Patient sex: M
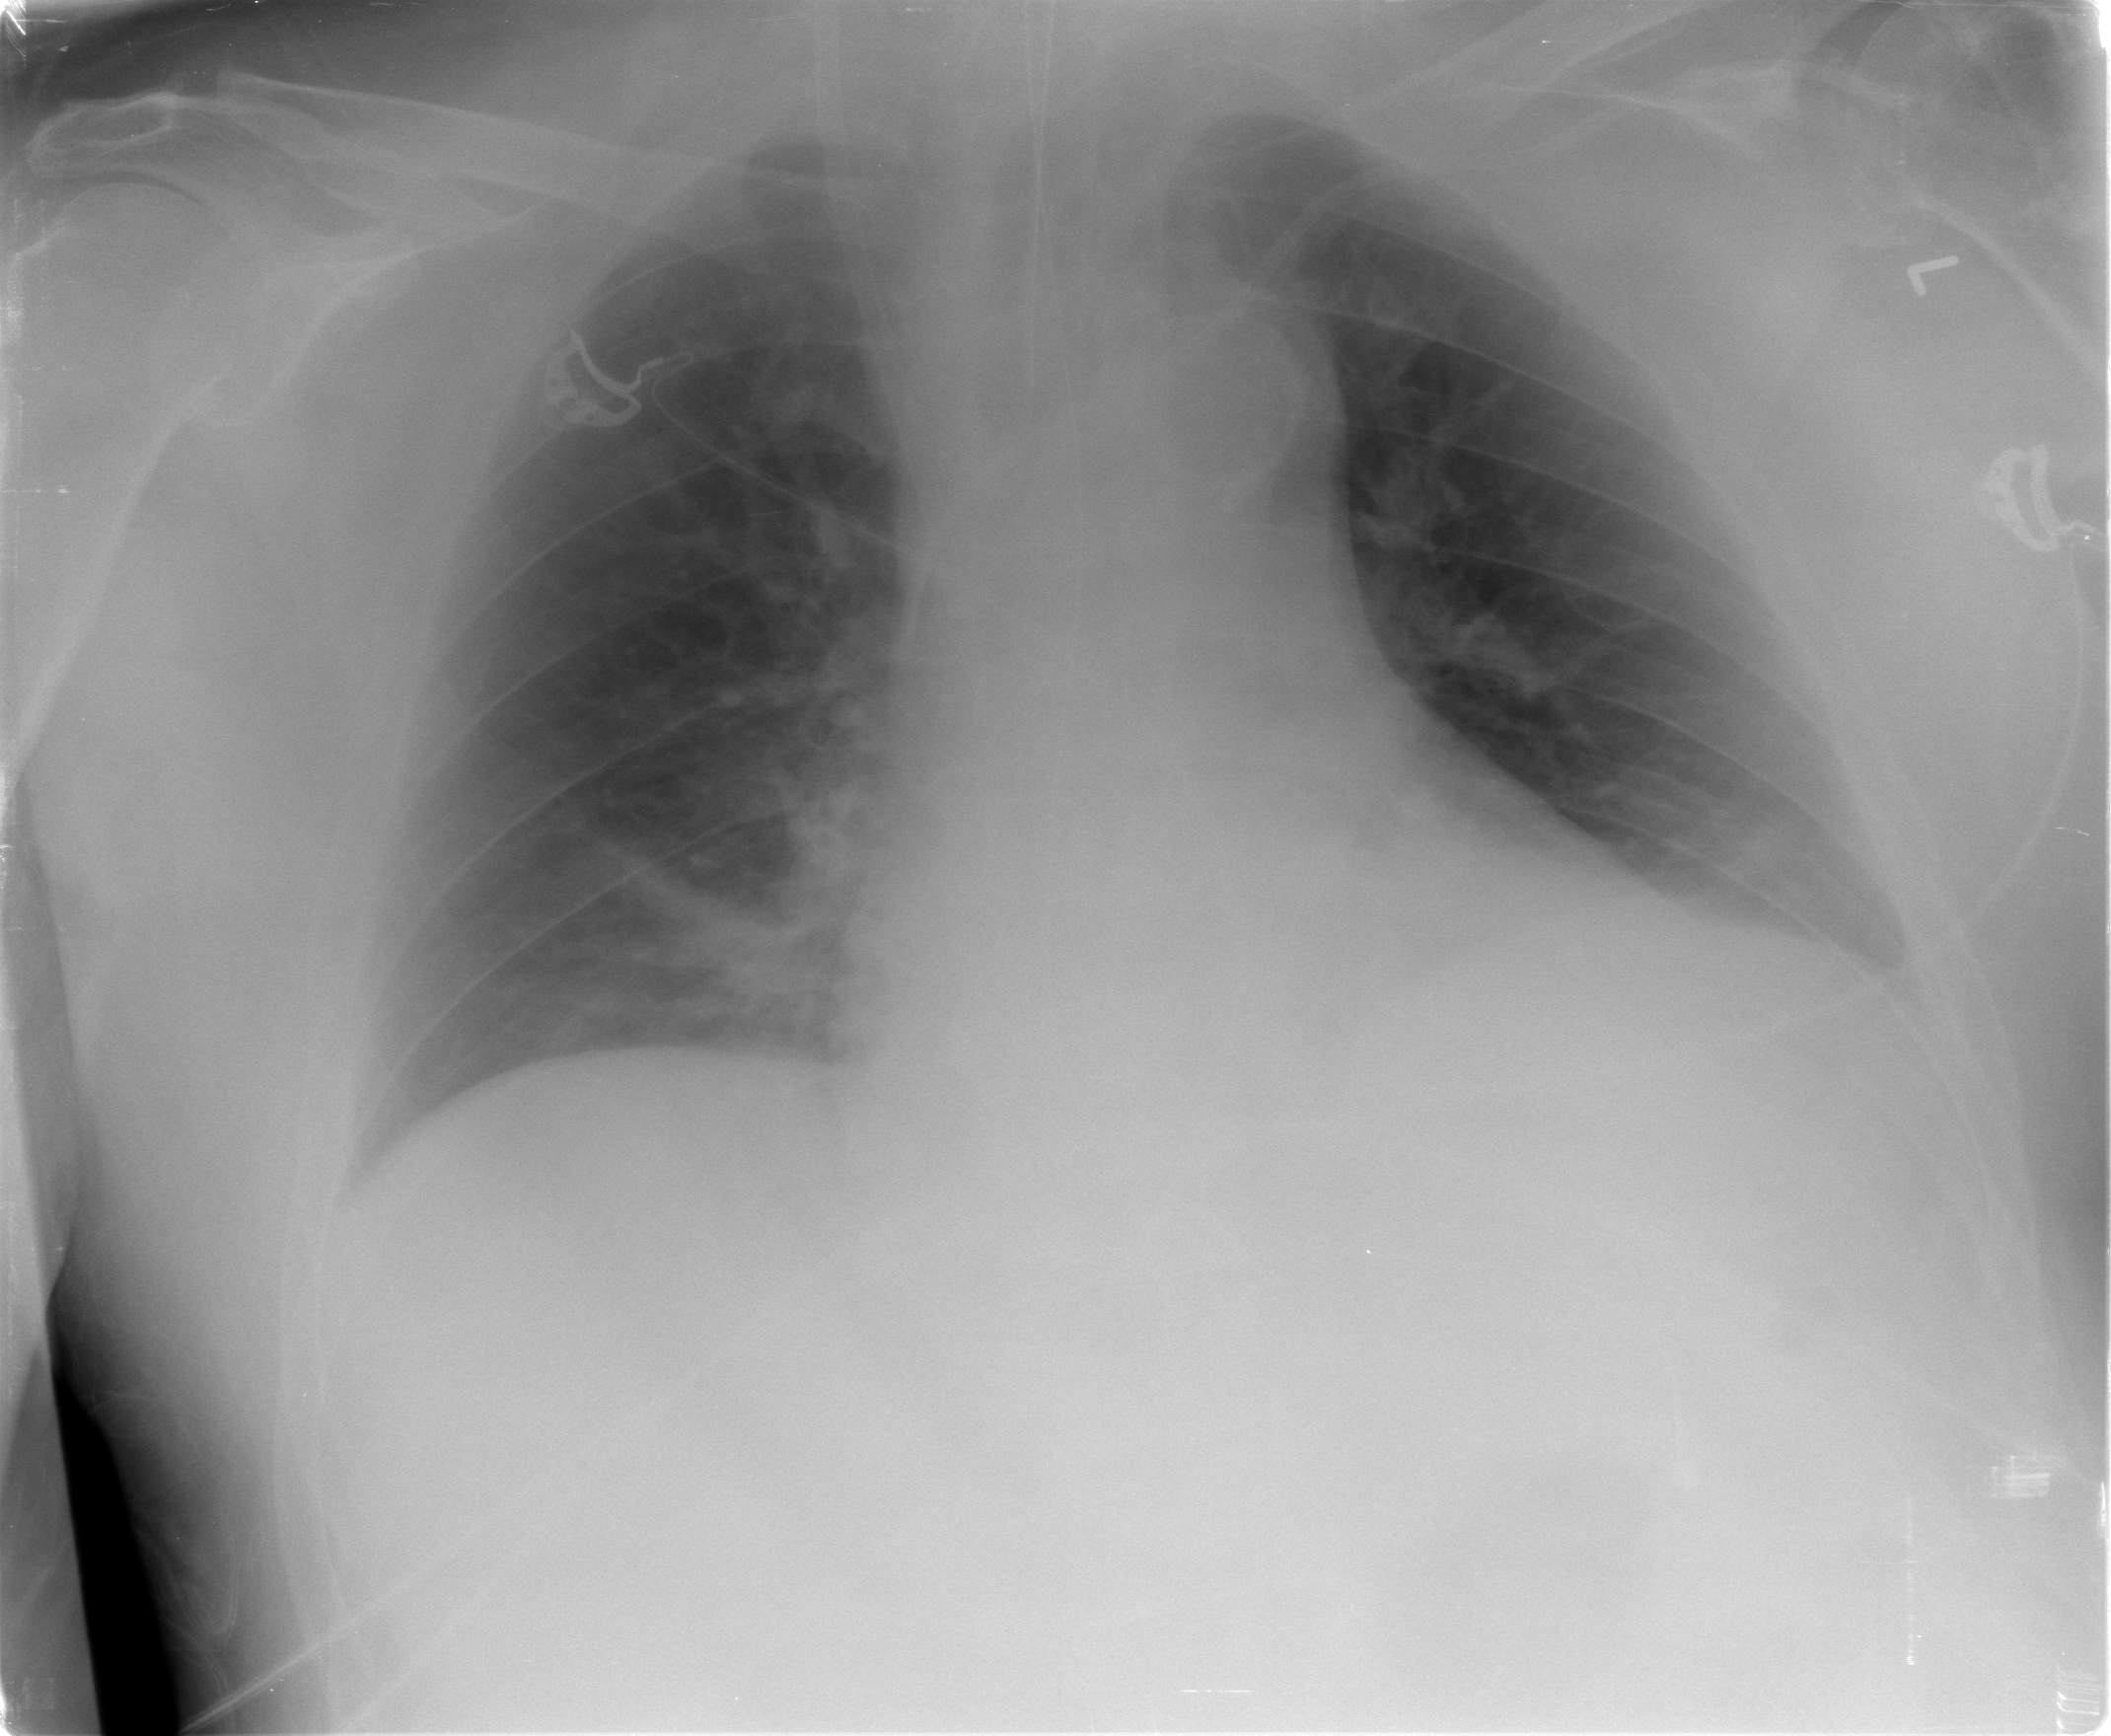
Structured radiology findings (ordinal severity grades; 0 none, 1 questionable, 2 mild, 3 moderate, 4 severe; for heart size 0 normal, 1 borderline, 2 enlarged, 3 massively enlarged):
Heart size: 1
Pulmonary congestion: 0
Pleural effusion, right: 0
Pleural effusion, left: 0
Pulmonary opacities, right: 0
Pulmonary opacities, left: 0
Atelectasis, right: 2
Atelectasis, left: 2